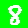
Digit: 8